Aerial crown-view tile of a tropical tree (Barro Colorado Island, Panama), acquired 20240813:
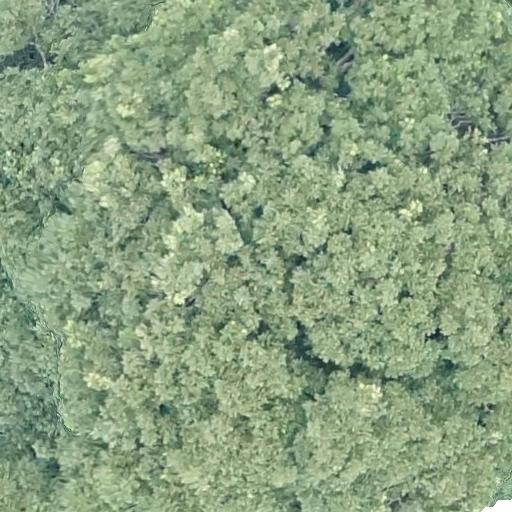
Species: Dipteryx oleifera
GBIF accepted scientific name: Dipteryx oleifera
Crown area: 735.502 m²